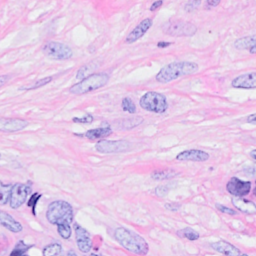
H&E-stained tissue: Breast